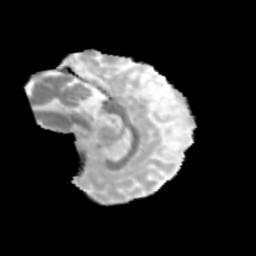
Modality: MD
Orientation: sagittal
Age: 11
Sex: male
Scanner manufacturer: siemens
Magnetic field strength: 3 T
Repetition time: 3.8 s
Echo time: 0.07 s